Interaction volume radius: 10 \u00c5
Interaction volume height: 15 \u00c5
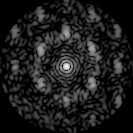
Disorder parameter: 0.5785